【题型】解答题　【知识点】平面几何　【难度】medium
综合与实践

【问题情境】如果我们身旁没有量角器或三角尺, 又需要作 $60^\circ$、$30^\circ$、$15^\circ$ 等大小的角, 该怎么办呢？

【实践探究】小西进行了以下操作研究(如图1)：

第 1 步：对折矩形纸片 $ABCD$, 使 $AD$ 与 $BC$ 重合, 得到折痕 $EF$, 把纸片展平。

第 2 步：再次折叠纸片, 使点 $A$ 落在 $EF$ 上, 并使折痕经过点 $B$, 得到折痕 $BM$, 同时得到了线段 $BN$。

小雅在小西研究的基础上, 再次动手操作(如图2)：

(1) 直接写出 $BE$ 和 $BN$ 的数量关系：\underline{\hspace{2cm}}

(2) 请求出 $\angle ABM$ 的度数；

(3) 求证：四边形 $BGHM$ 是菱形。
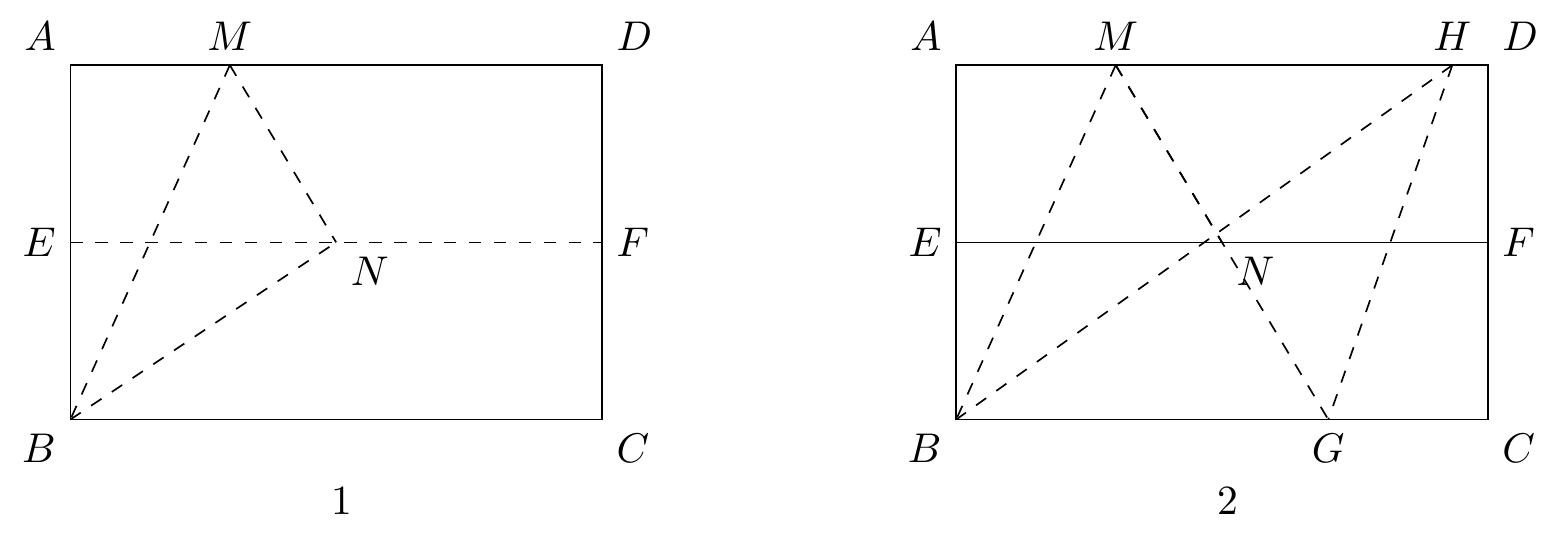
【解答】
解：
(1) $BE = \frac{1}{2} BN$, 理由如下：

$\because$ 对折矩形纸片 $ABCD$, 使 $AD$ 与 $BC$ 重合, 得到折痕 $EF$,

$\therefore AE = BE = \frac{1}{2} AB$, $AB = BN$,

$\therefore BE = \frac{1}{2} BN$,

故答案为：$BE = \frac{1}{2} BN$；

(2) $\because \angle BEN = 90^\circ$, $BE = \frac{1}{2} BN$,

$\therefore \sin \angle BNE = \frac{BE}{BN} = \frac{1}{2}$,

$\therefore \angle BNE = 30^\circ$,

$\therefore \angle ABN = 60^\circ$,

由折叠可知：$BM$ 平分 $\angle ABN$,

$\therefore \angle ABM = \frac{1}{2} \angle ABN = 30^\circ$；

(3) 证明：由 (1) 知：$\angle NBM = \angle ABM = 30^\circ$,

$\because$ 四边形 $ABCD$ 是矩形,

$\therefore AD // BC$, $\angle A = \angle ABC = 90^\circ$,

$\therefore \angle CBN = 30^\circ$,

$\therefore \angle MBN = \angle CBN = 30^\circ$,

由翻折可知：$\angle BNM = \angle A = 90^\circ$,

$\therefore BN = BN$,

$\therefore \triangle BNM \cong \triangle BNG$(ASA),

$\therefore BM = BG$,

$\because AD // BC$,

$\therefore \angle BHM = \angle CBN = 30^\circ$,

$\therefore \angle BHM = \angle MBN = 30^\circ$,

$\therefore BM = HM$,

$\therefore BG = HM$,

$\because AD // BC$,

$\therefore$ 四边形 $BGHM$ 是平行四边形,

$\because BM = HM$,

$\therefore$ 四边形 $BGHM$ 是菱形．